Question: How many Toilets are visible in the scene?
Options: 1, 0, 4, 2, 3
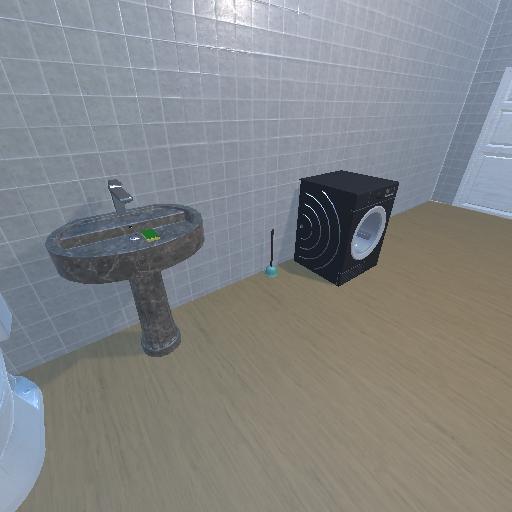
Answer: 1